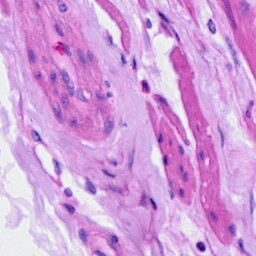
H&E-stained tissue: Ovarian